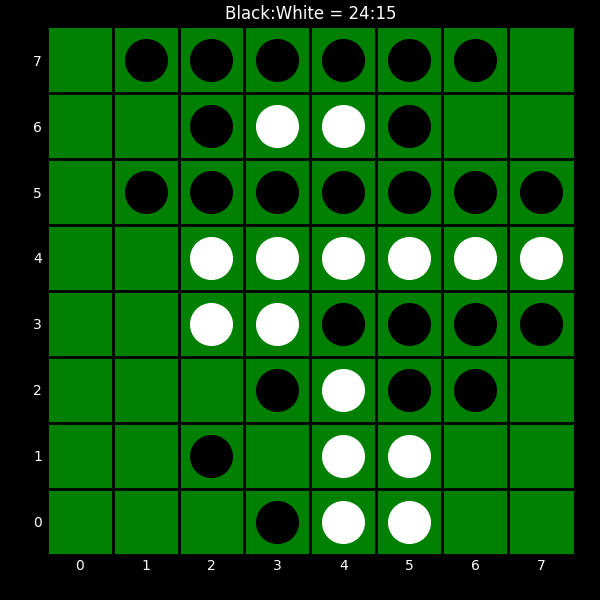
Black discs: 24
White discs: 15